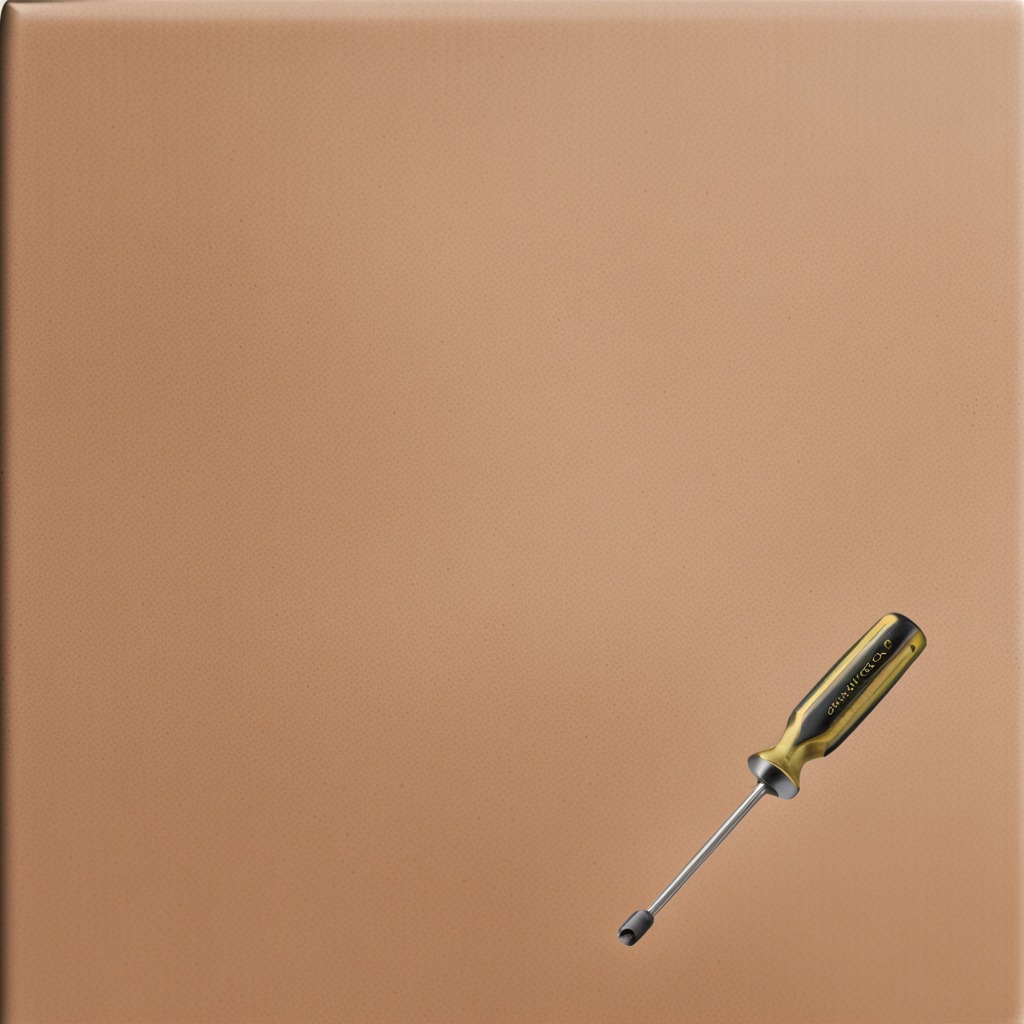
A screwdriver lying on a cardboard box surface in an outdoor workshop during daytime bright natural light soft shadows slightly creased but